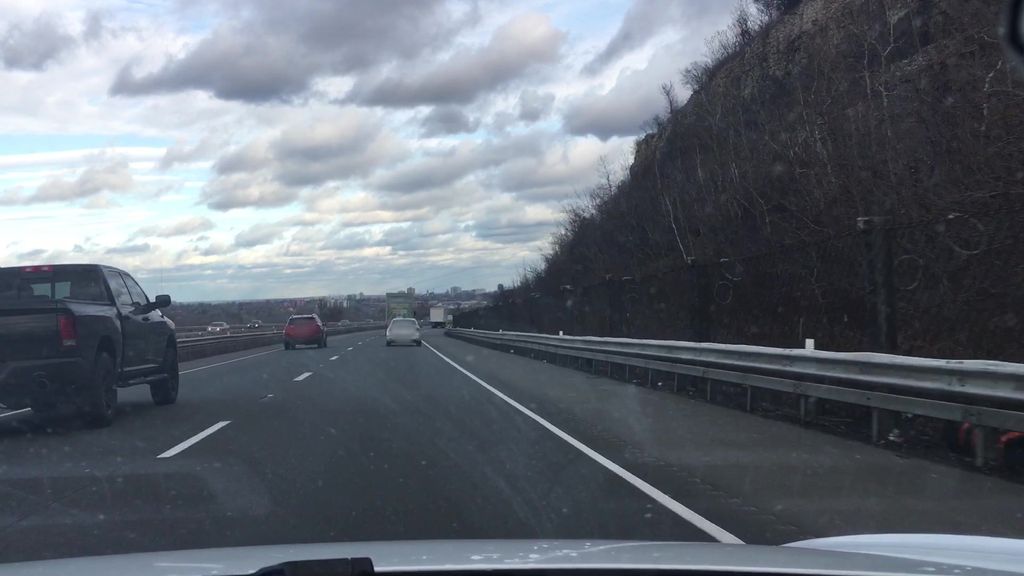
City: hamilton